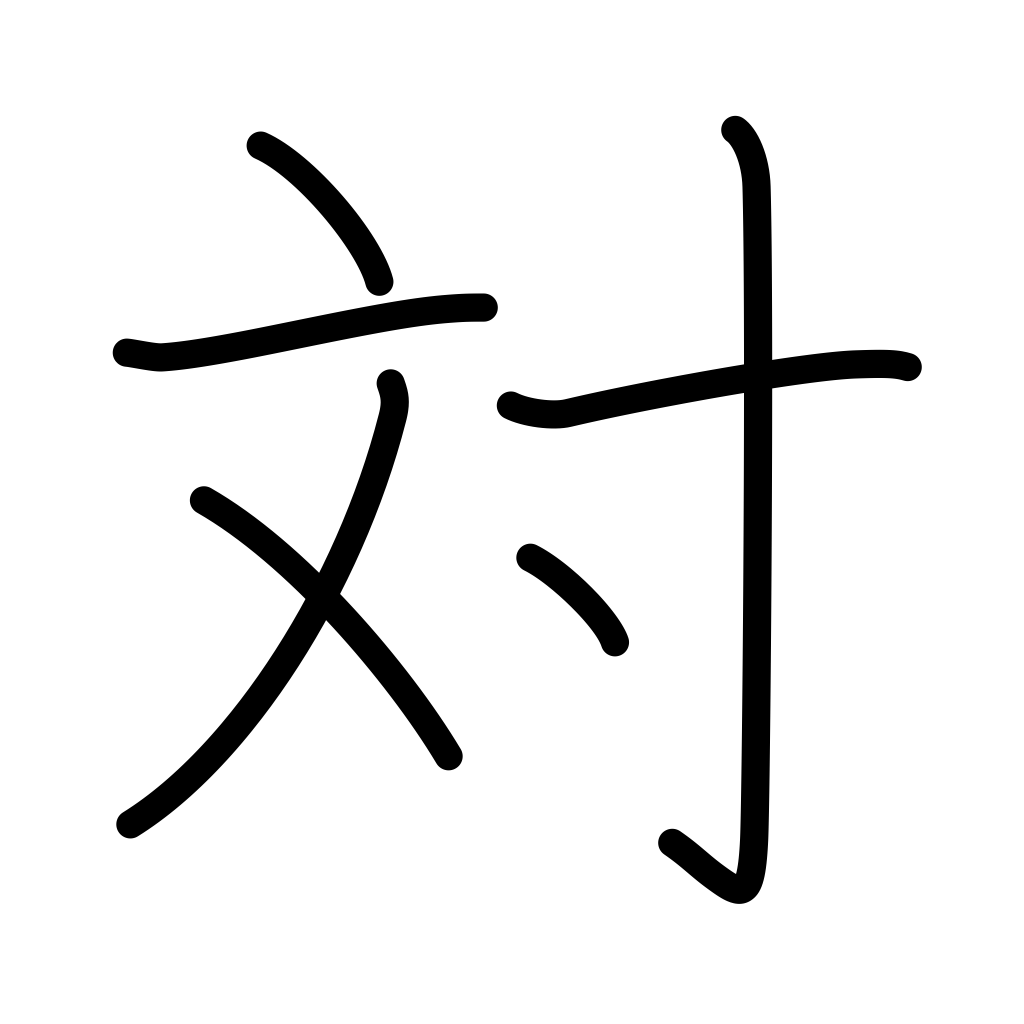
Meaning: vis-a-vis, opposite, even, equal, versus, anti-, compare